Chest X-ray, PA view. Patient: 50 years old, sex F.
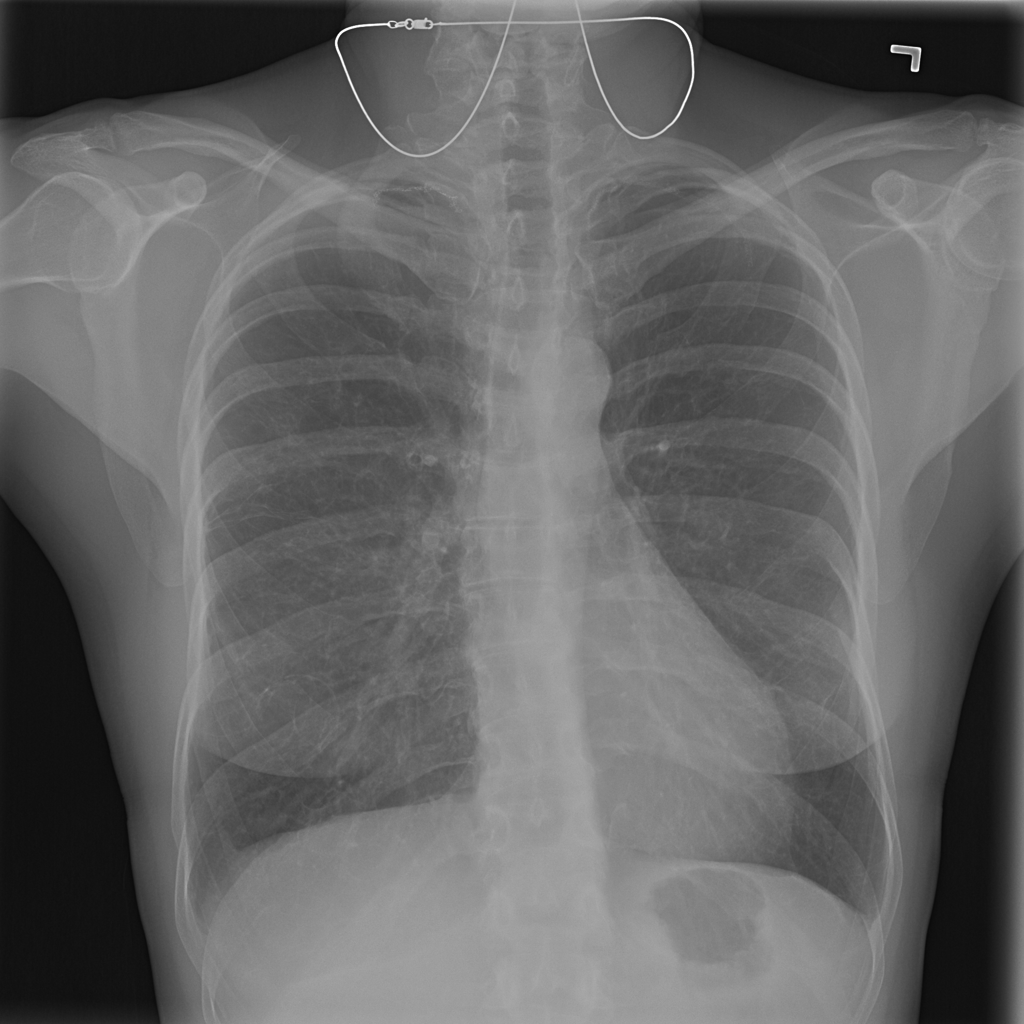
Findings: No Finding